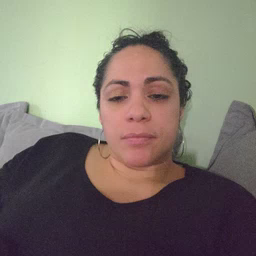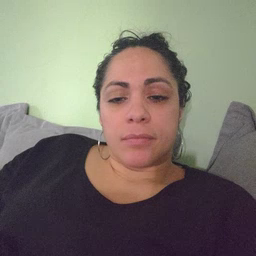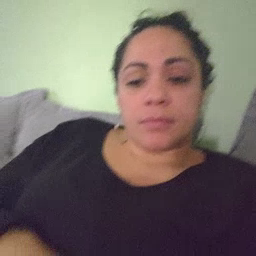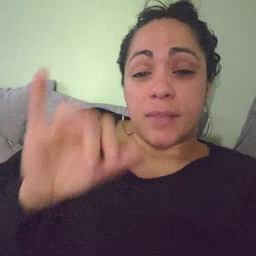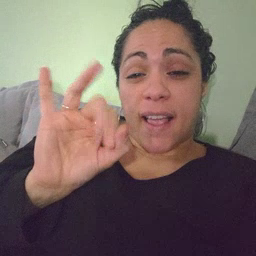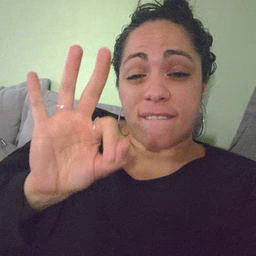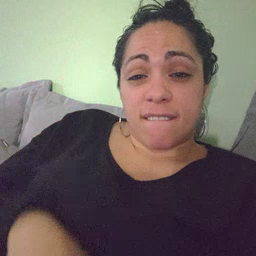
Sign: if